Question: I have a tab (Internal Development Review) on one of my work item forms that I would not like to show to all users:

Is it possible to hide this from a specific user group (or conversely, to grant it to another group)? I cannot find a way to put permissions on a tab.
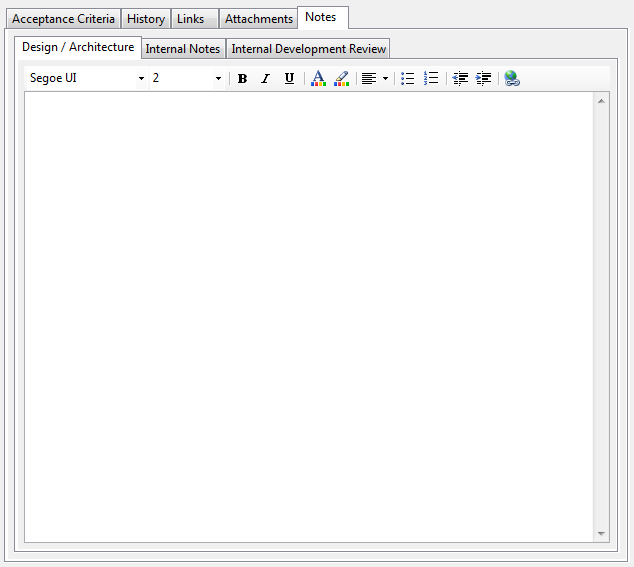
Answer: Well, I sort of took care of this. I added an EMPTY rule to the field and set Not: to my Senior Developer group, which does not hide the tab but disables and shows no information in the text box. This more or less does what I want it to (although I'd rather hide the tab altogether).